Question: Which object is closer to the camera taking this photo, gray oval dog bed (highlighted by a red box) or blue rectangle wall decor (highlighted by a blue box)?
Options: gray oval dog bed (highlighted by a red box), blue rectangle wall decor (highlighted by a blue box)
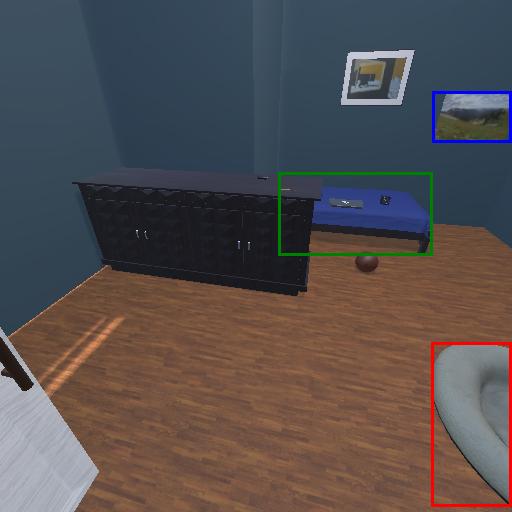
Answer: gray oval dog bed (highlighted by a red box)